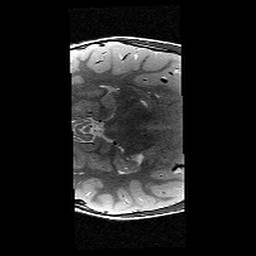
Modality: T2w
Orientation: axial
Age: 9
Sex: male
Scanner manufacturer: siemens
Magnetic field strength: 3 T
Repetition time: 9.23 s
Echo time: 0.067 s